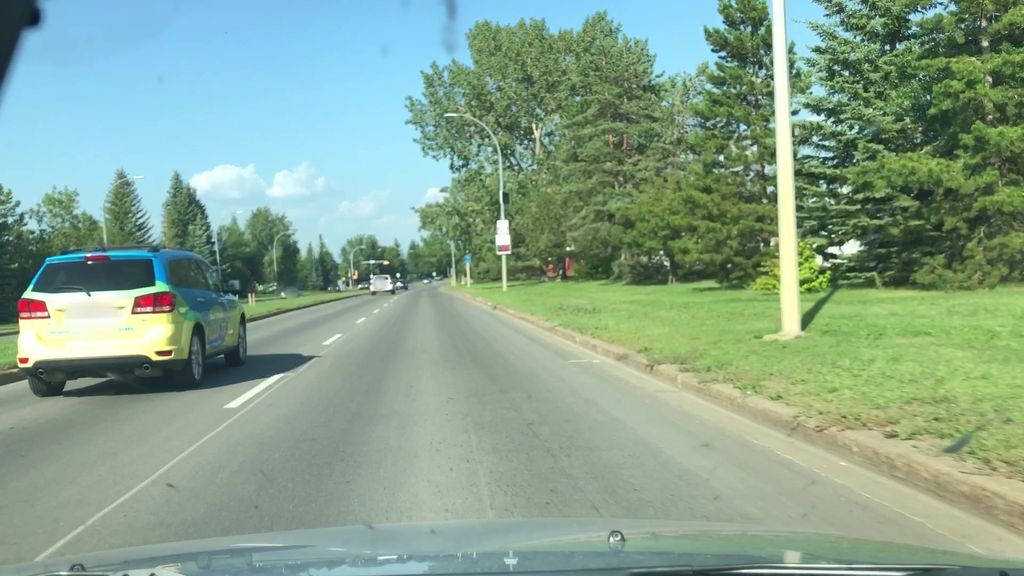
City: edmonton